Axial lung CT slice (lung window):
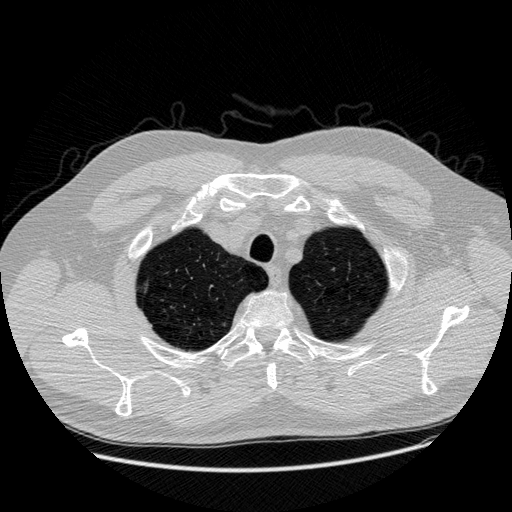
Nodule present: yes
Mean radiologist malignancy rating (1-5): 3